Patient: sex F, age 58
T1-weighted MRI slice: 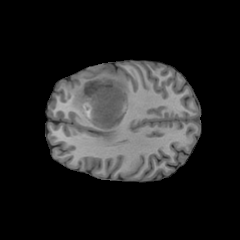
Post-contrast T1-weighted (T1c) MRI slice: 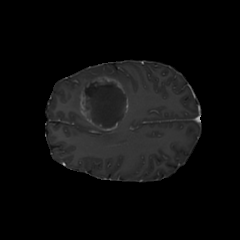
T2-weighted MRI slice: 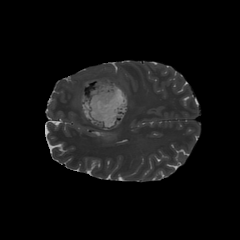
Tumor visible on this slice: yes
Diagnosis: Glioblastoma, IDH-wildtype
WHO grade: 4